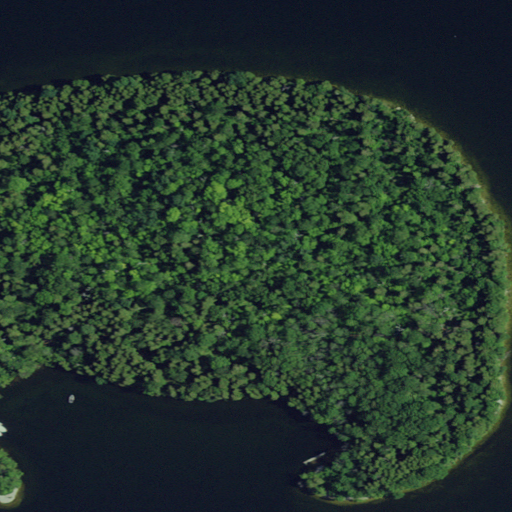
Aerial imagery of island in Wisconsin named Horseshoe Island containing open water, woody wetlands, mixed forest, deciduous forest, barren land, herbaceous wetlands, and evergreen forest